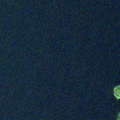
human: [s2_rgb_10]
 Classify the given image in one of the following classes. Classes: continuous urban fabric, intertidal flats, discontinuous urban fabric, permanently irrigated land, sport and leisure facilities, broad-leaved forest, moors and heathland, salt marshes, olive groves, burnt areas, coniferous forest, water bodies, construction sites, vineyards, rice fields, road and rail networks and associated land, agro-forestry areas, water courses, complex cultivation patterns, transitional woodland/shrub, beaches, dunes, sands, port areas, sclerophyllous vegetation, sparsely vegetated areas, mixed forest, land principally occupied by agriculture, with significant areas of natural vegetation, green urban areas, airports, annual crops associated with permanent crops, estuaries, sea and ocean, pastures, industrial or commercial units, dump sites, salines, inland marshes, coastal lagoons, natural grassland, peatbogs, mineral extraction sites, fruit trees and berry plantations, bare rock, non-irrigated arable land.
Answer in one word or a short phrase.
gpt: coniferous forest, water bodies